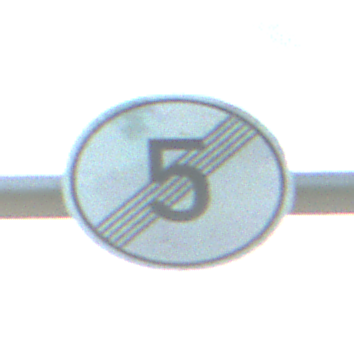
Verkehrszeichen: EndeGeschwindigkeit5
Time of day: MorningAfternoon
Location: Outdoor (Urban)
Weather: PartlyCloudy
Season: NotSpecified
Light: Natural